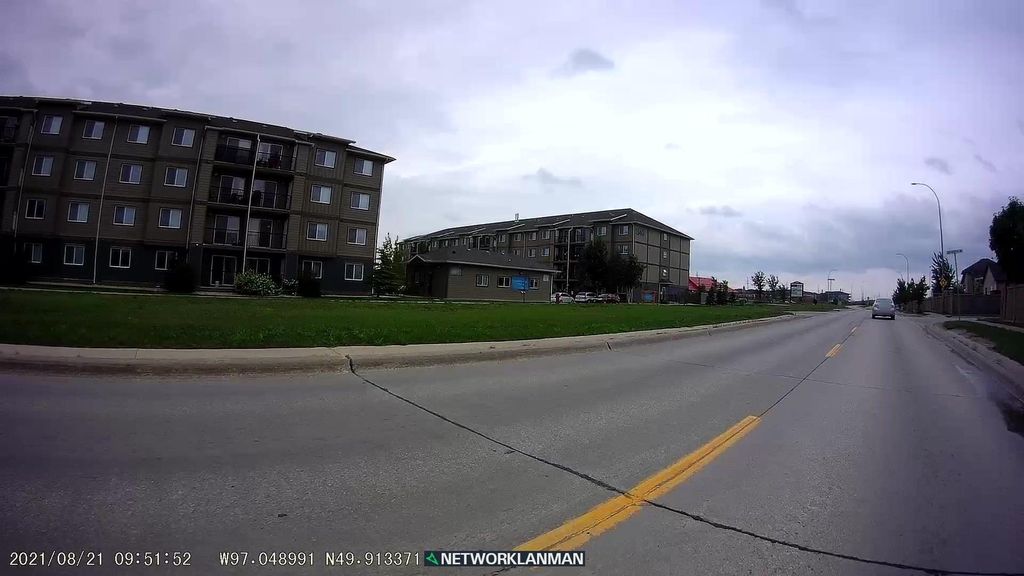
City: winnipeg